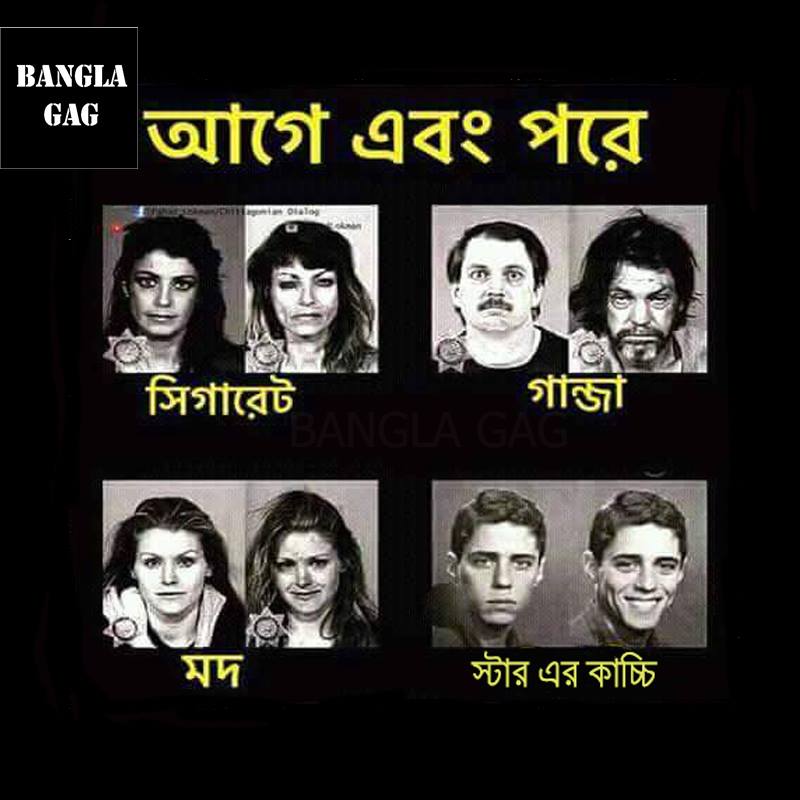
Caption: আগে এবং পরে   সিগারেট     গাঞ্জা      মদ    স্টার এর কাচ্চি
Label: hate